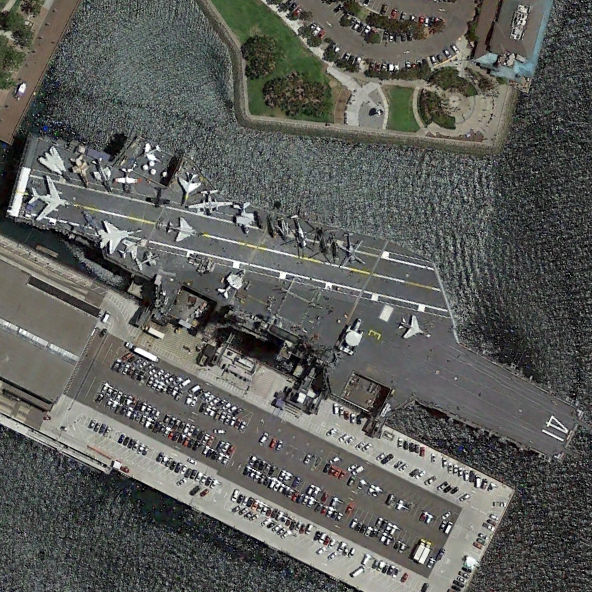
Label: Midway-class_aircraft_carrier